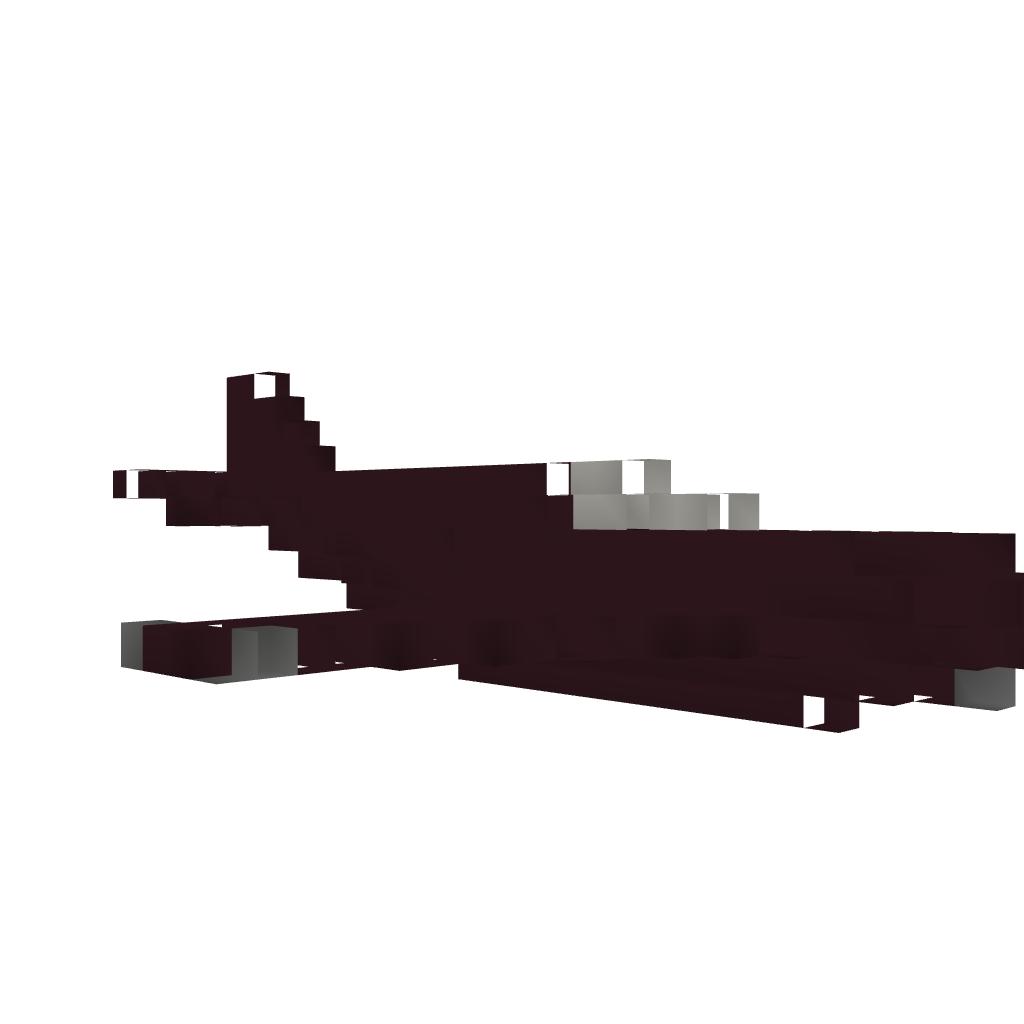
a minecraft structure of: P-51 Mustang